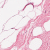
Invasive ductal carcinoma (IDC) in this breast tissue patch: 0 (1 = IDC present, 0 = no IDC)